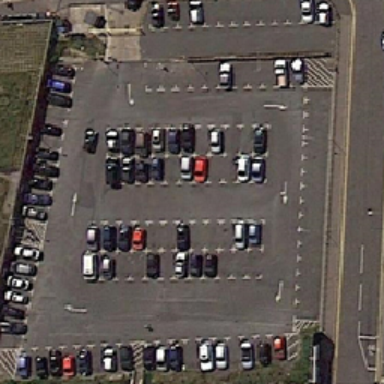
Between the road and the grassy land there is a square parking lot .